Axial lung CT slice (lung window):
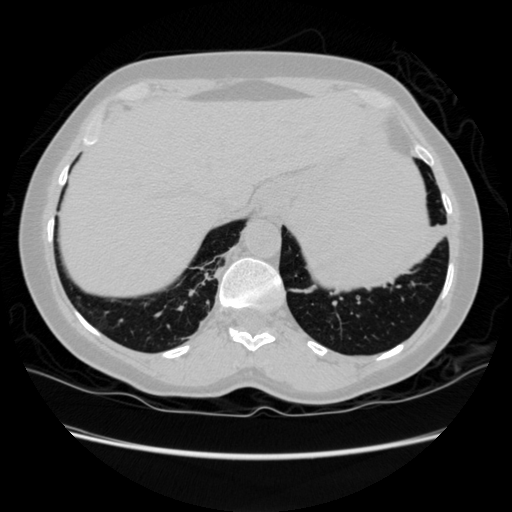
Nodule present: no